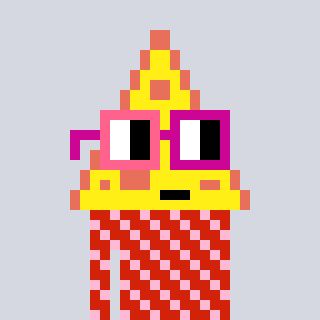
a pixel art character with square pink and red glasses, a pizza-shaped head and a red-colored body on a cool background